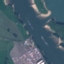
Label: River